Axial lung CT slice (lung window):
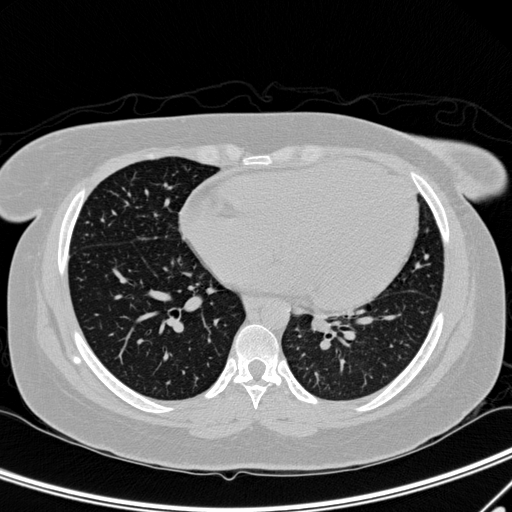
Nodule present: no